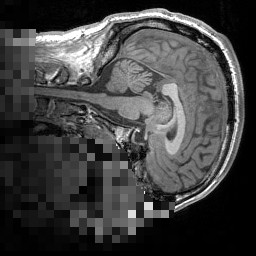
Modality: T1w
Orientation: sagittal
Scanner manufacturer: siemens
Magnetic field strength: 3 T
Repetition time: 1.5 s
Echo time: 0.00291 s